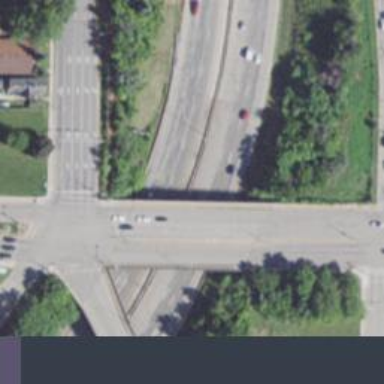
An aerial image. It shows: Secondary road with separate cantilever bridge and sidewalk.